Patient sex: M
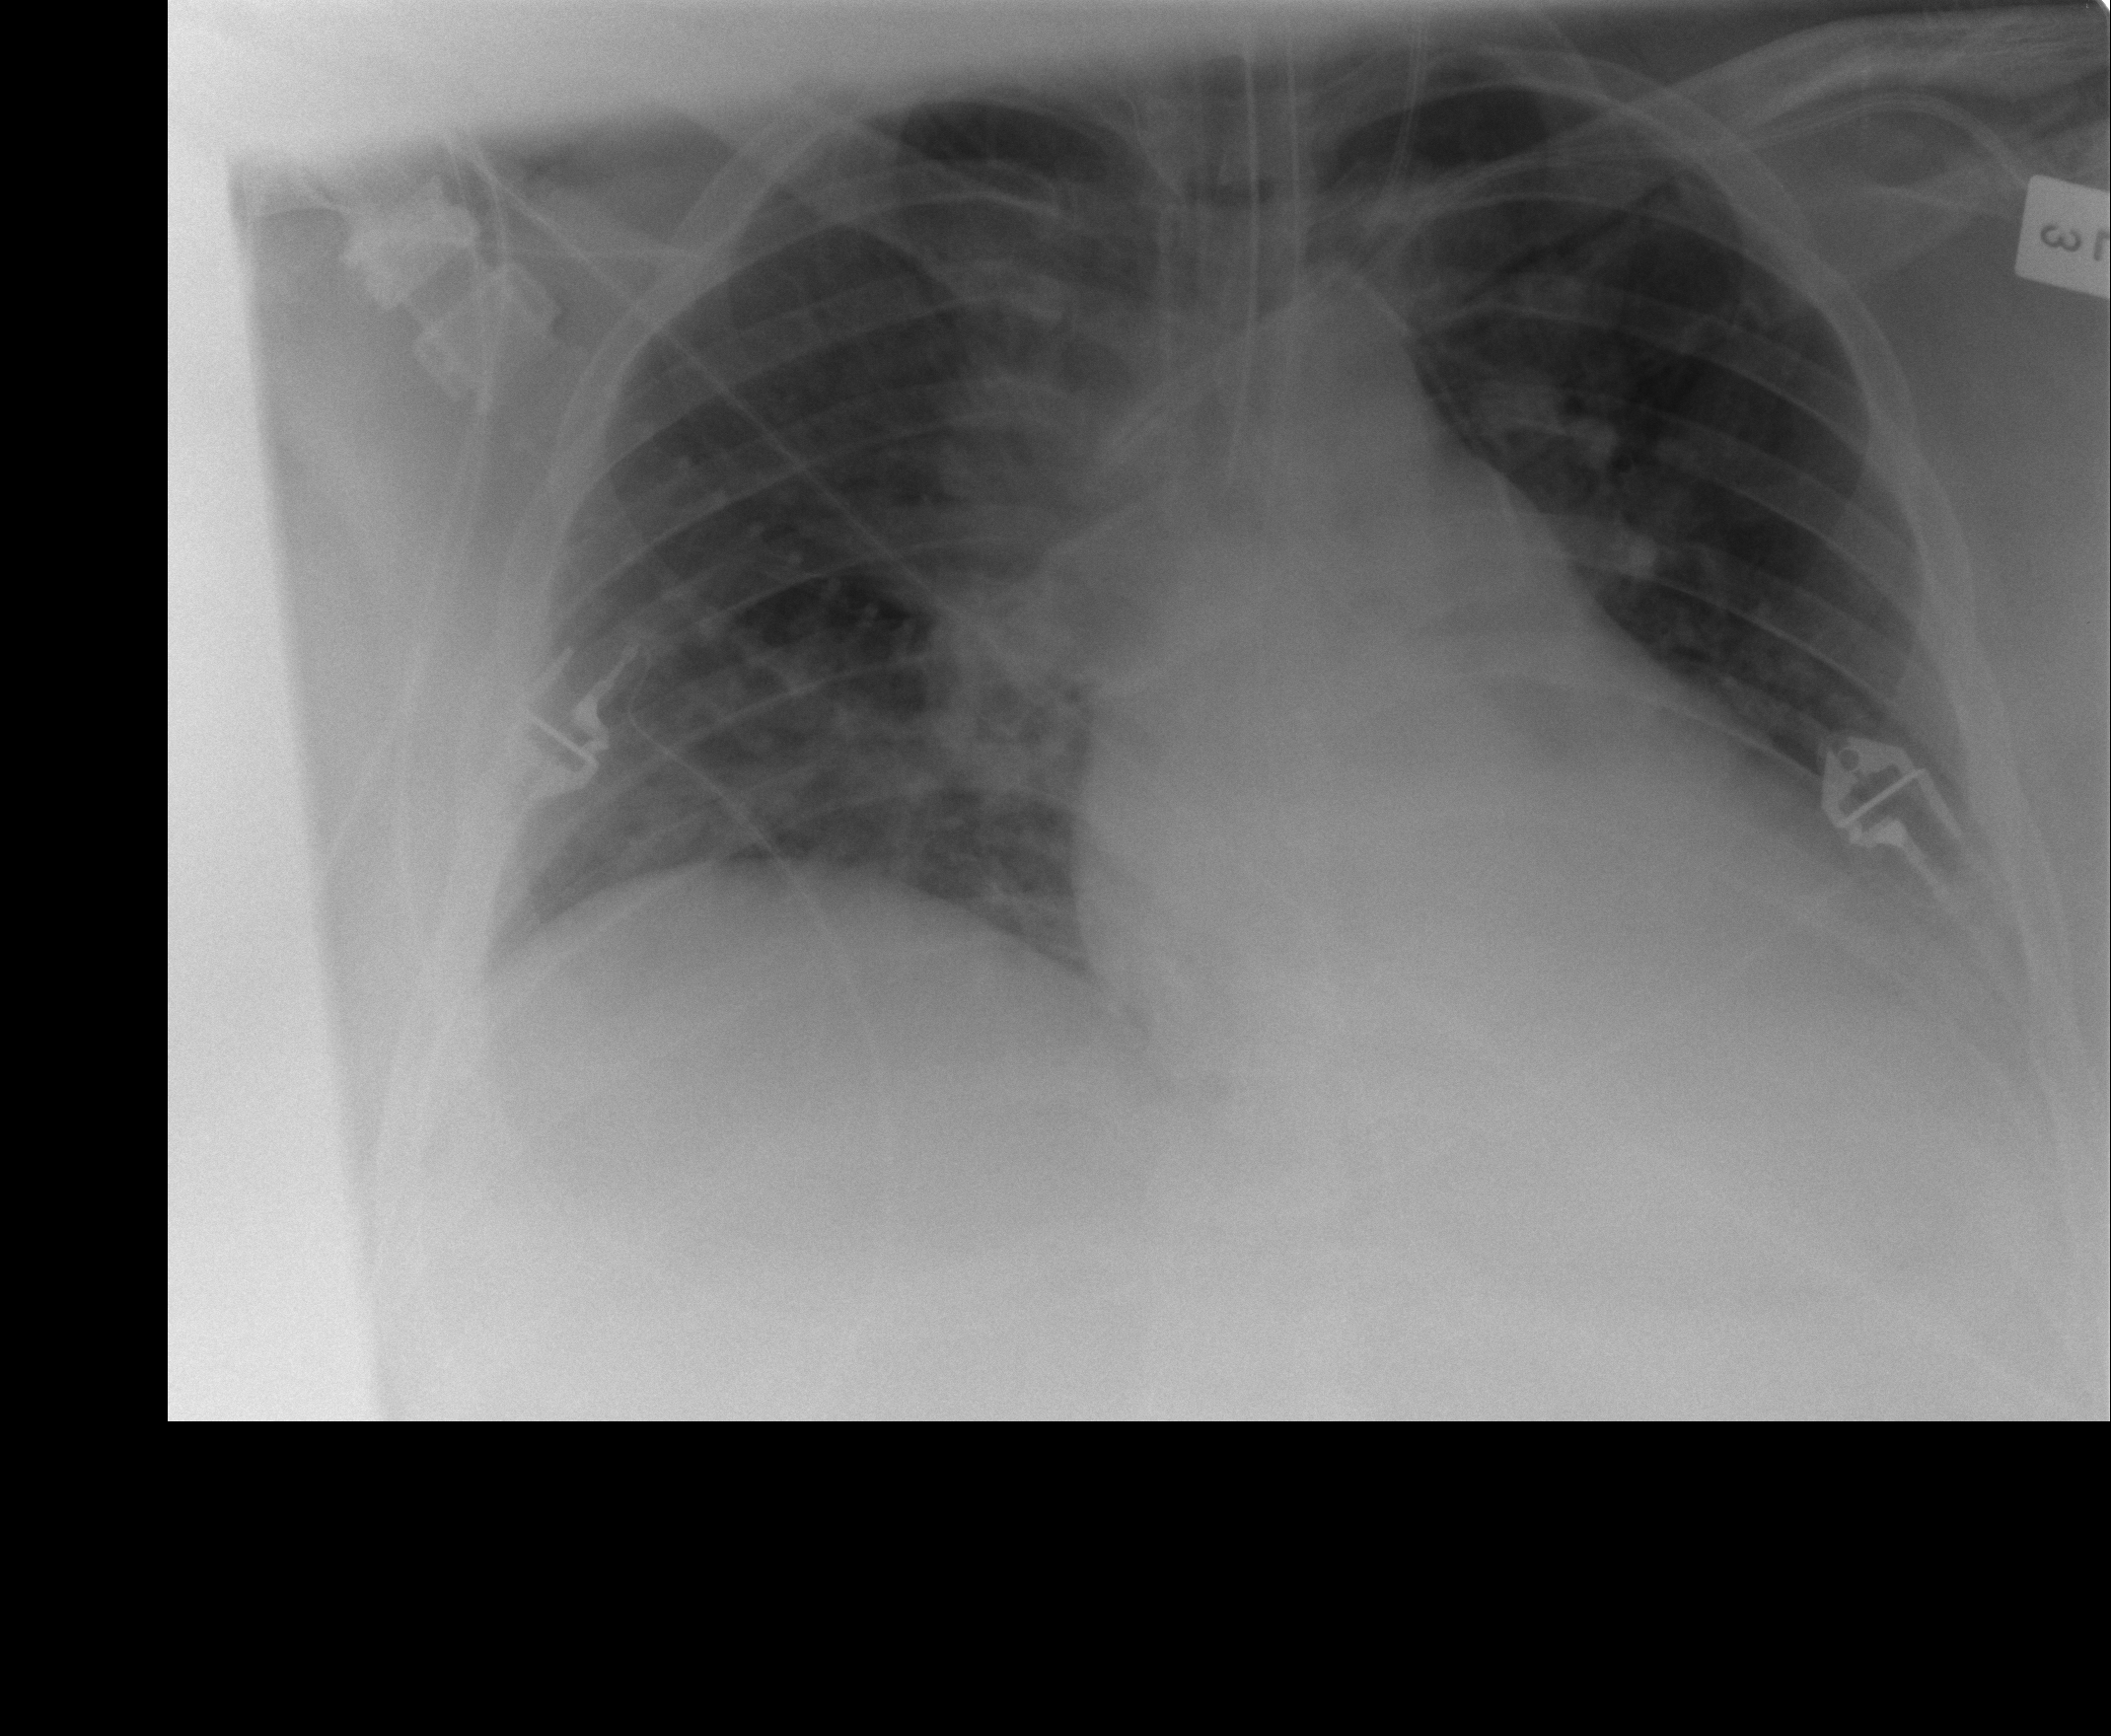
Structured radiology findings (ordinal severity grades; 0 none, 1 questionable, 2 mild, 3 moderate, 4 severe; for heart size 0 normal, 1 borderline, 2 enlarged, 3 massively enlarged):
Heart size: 1
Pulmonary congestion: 1
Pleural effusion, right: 0
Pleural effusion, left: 2
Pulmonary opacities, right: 2
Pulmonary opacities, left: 0
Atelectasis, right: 2
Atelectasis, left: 2